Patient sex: F
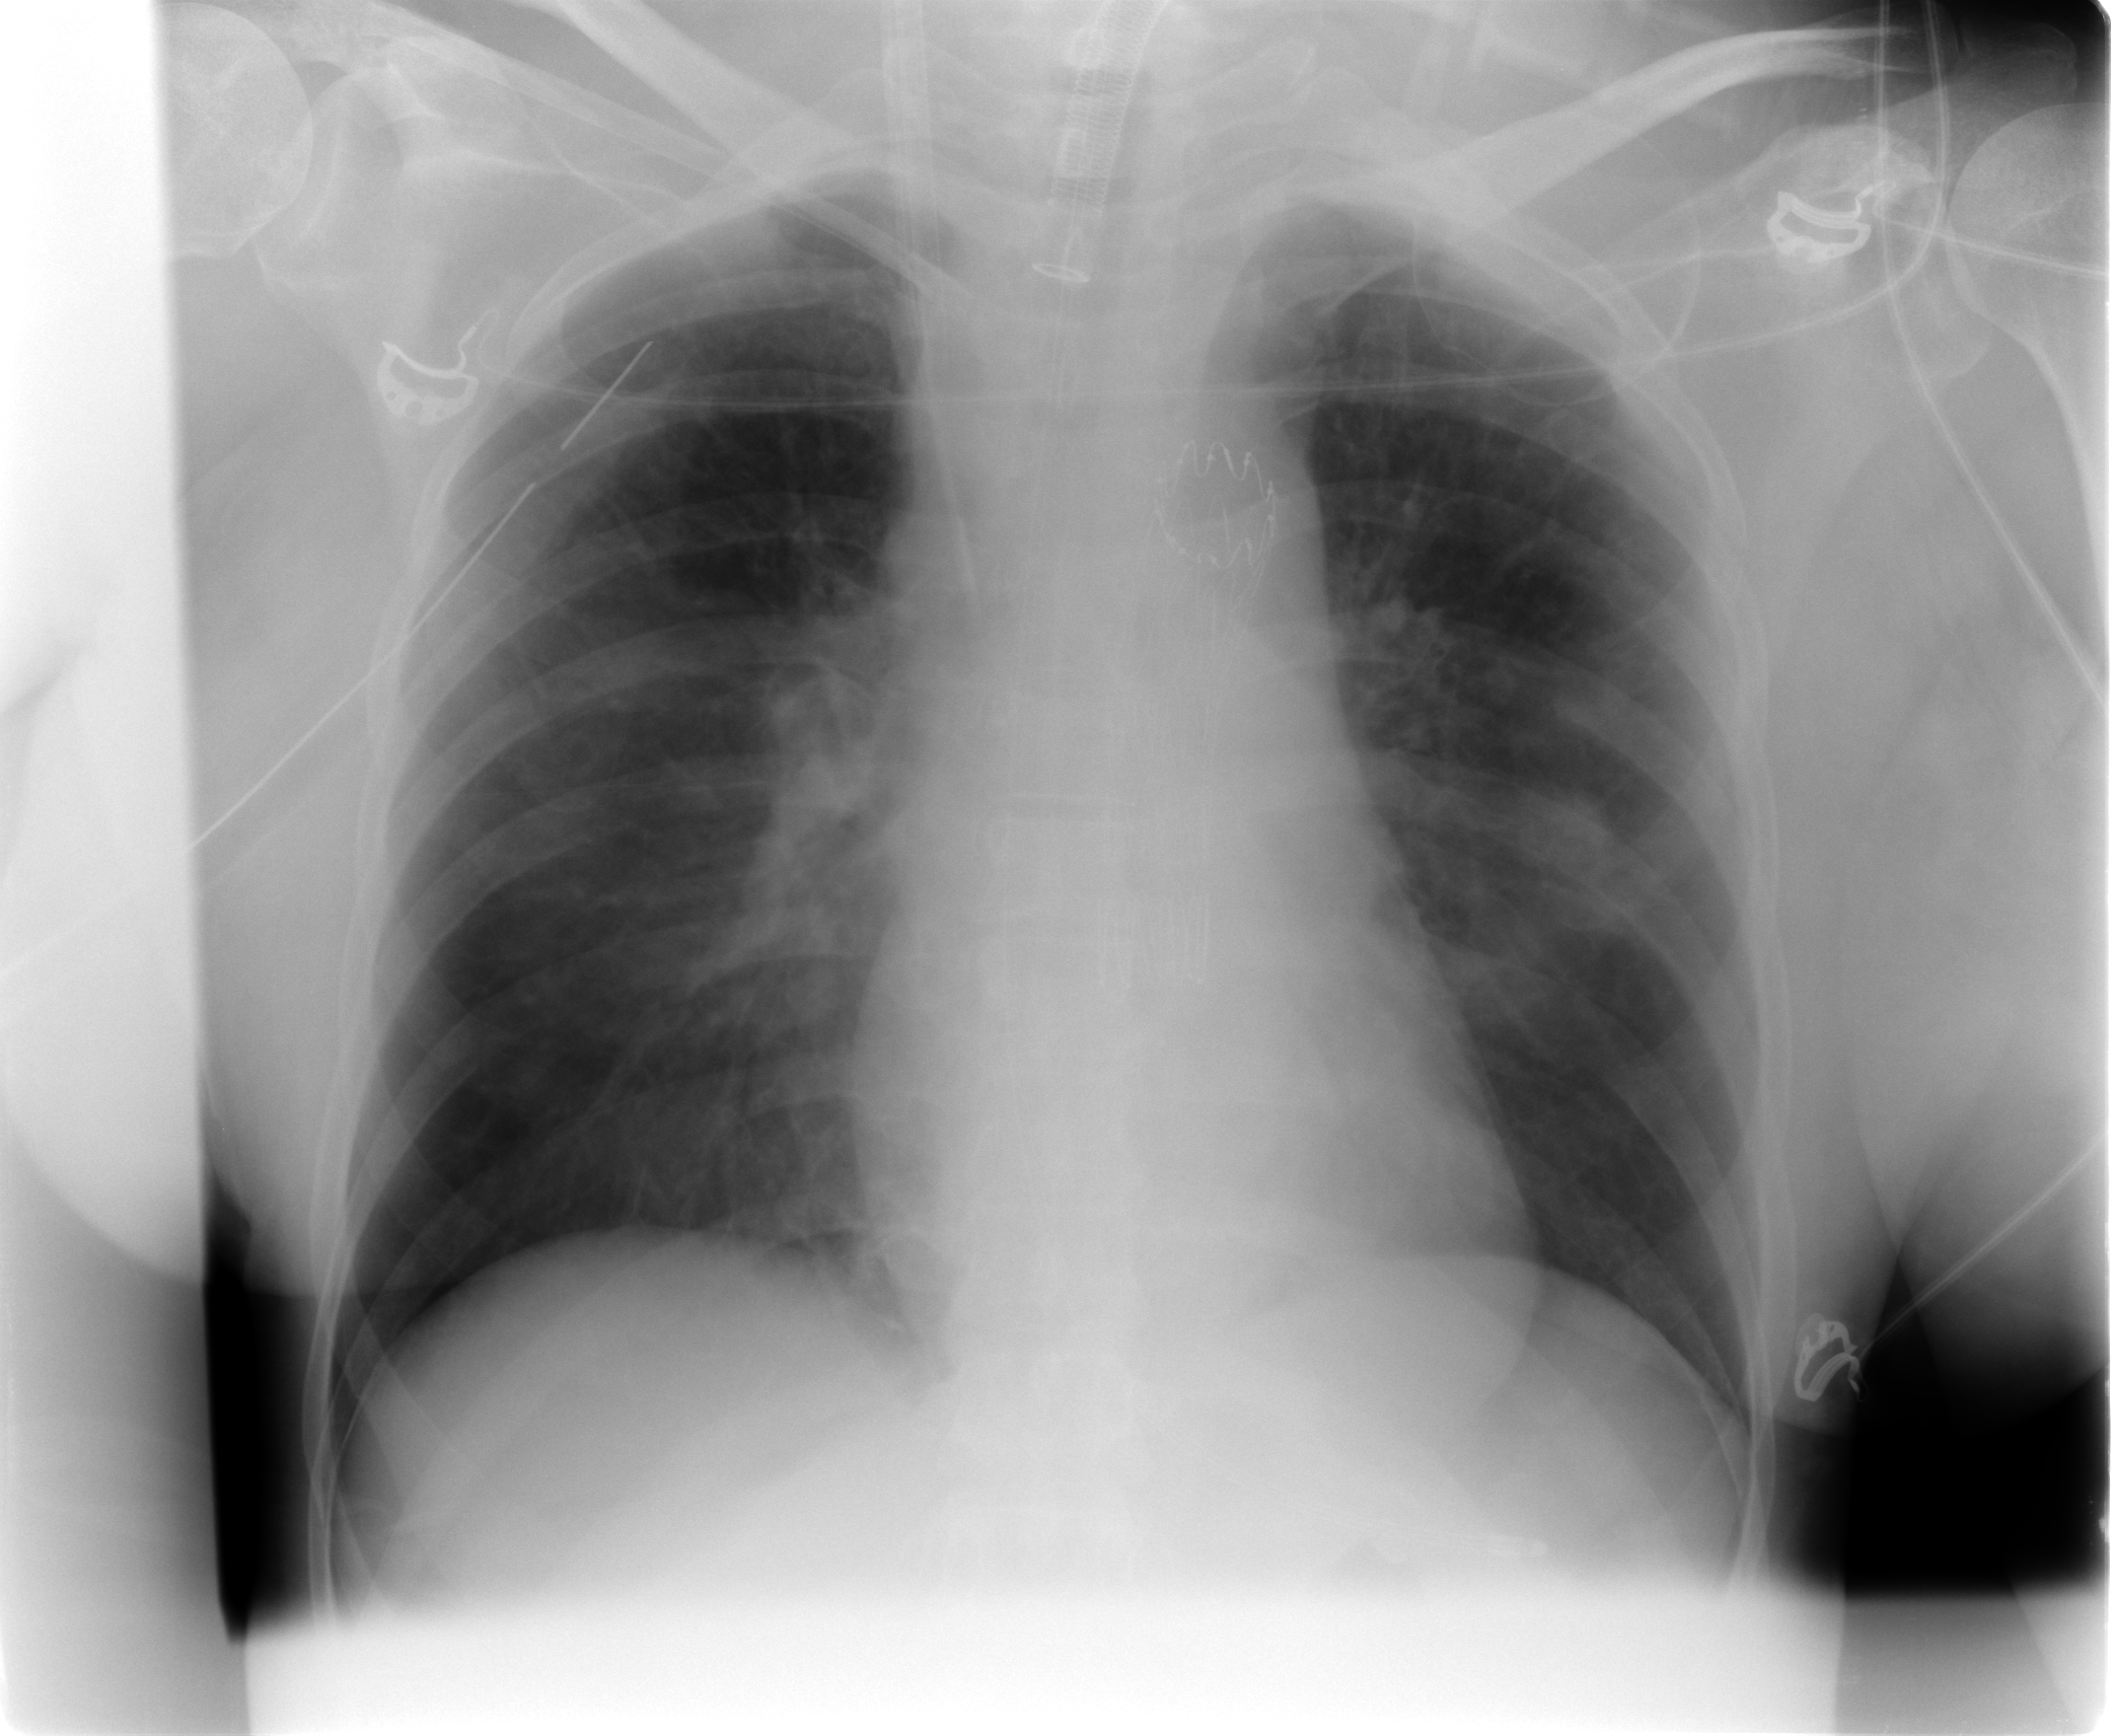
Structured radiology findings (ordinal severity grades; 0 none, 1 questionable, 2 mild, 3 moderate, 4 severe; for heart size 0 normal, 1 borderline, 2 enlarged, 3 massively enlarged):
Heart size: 0
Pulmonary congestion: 2
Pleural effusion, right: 0
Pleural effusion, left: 0
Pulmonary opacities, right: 0
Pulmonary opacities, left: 1
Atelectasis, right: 0
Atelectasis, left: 0